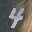
Label: 4